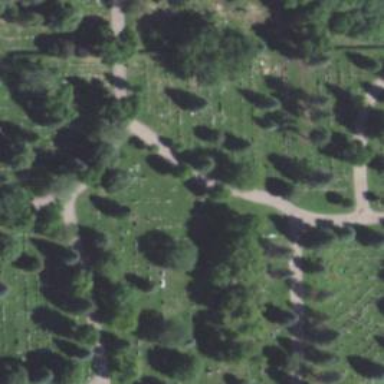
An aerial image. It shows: Sector in the cemetery.